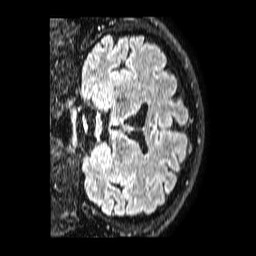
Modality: FLAIR
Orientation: coronal
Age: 49
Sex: male
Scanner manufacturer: philips
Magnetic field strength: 1.5 T
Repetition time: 4.8 s
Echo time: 0.3 s